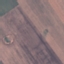
Land use / land cover: AnnualCrop